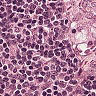
Metastatic tissue present: no